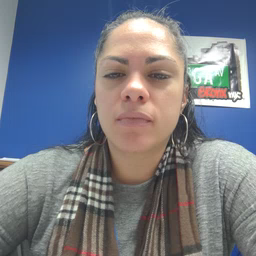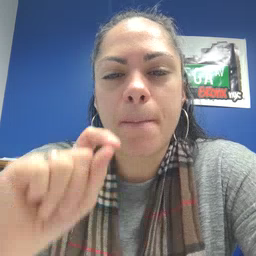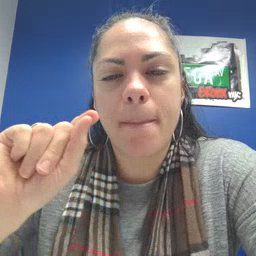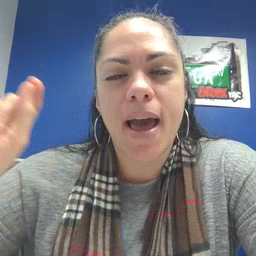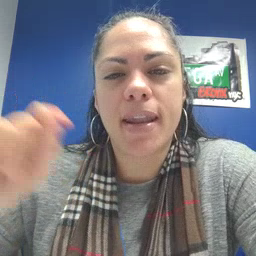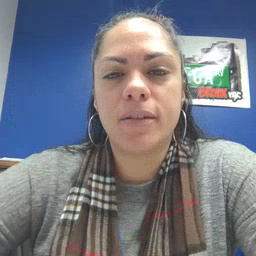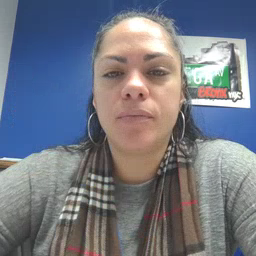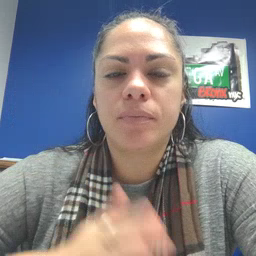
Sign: pen